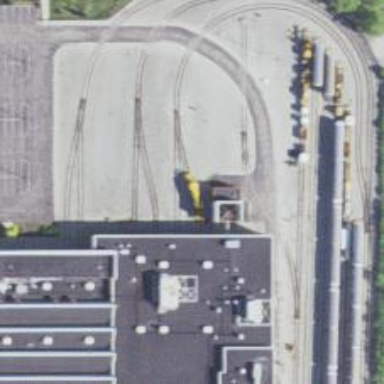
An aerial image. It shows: Electrified rail in service yard.